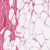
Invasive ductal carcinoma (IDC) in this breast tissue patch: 0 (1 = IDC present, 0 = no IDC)